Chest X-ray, AP view. Patient: 56 years old, sex M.
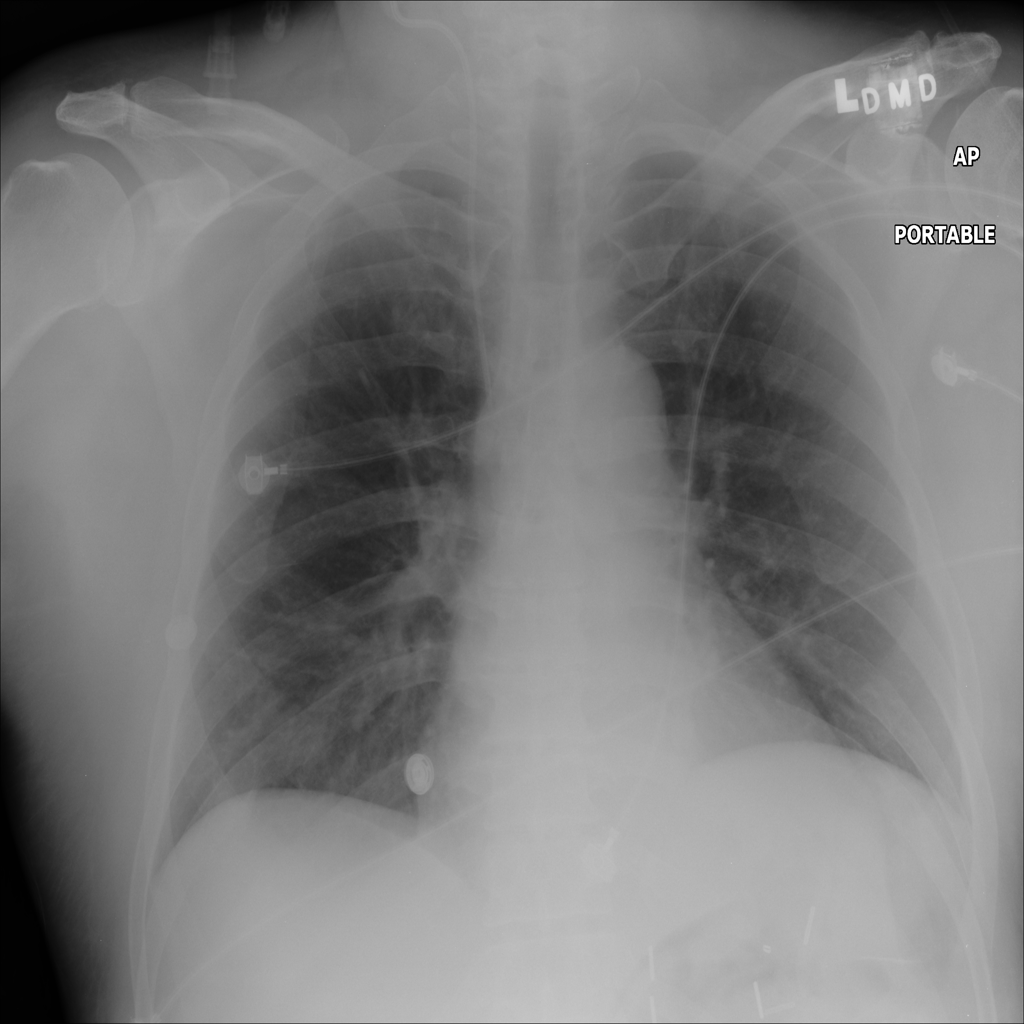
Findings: No Finding